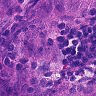
Metastatic tissue present: yes